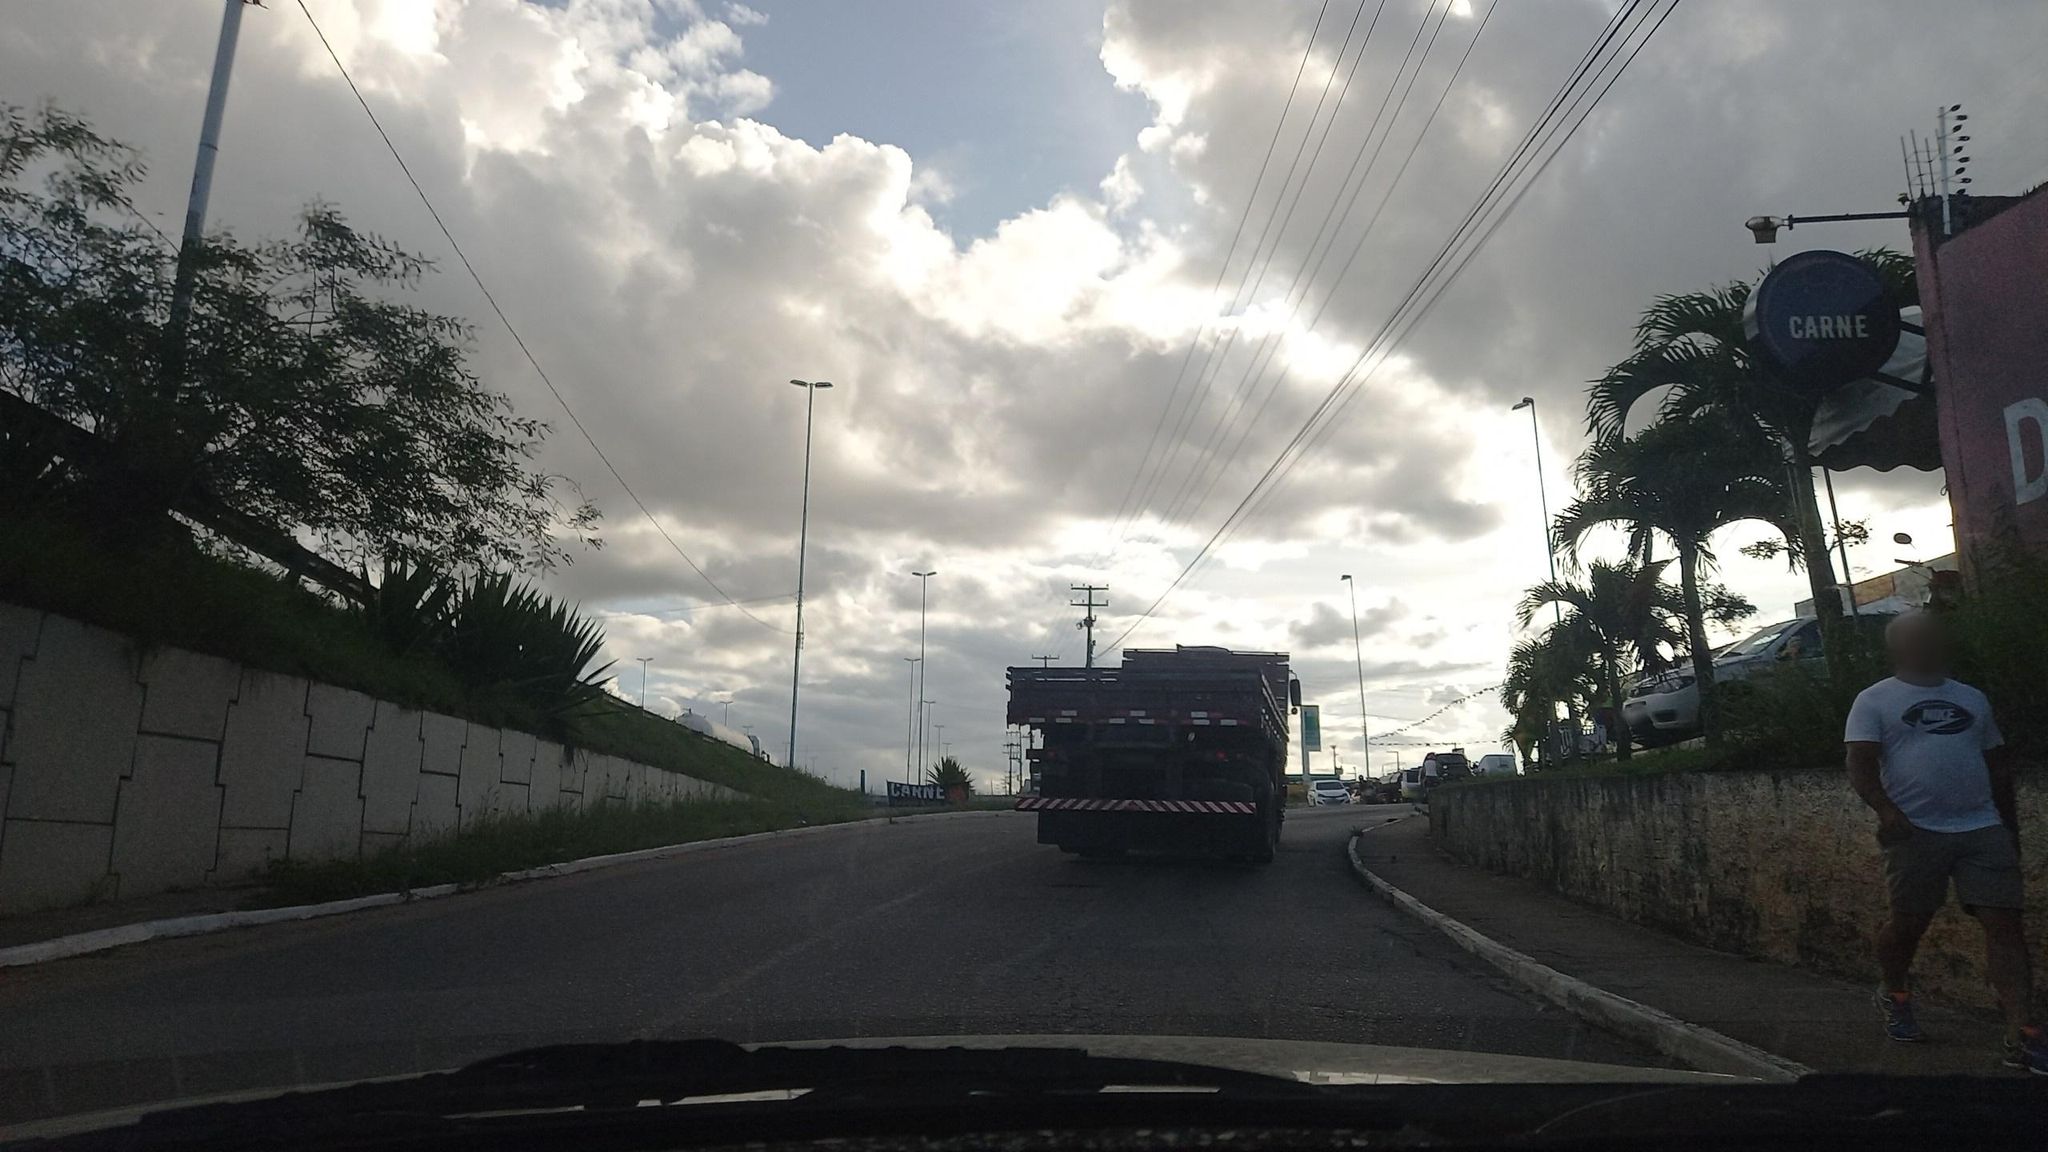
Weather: cloudy
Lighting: day
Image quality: good
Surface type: driving surface
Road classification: secondary
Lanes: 2
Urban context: suburban or peri-urban
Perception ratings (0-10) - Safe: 0.28, Lively: 0.73, Beautiful: 8.05, Boring: 6.33, Depressing: 9.5, Wealthy: 1.96